Question: I have made a setup project with visual studio installer project in visual studio.
After installation it gave me 2 setup files like this picture :

I want to know which one should users install so that they can use that application.
Thanks in advance
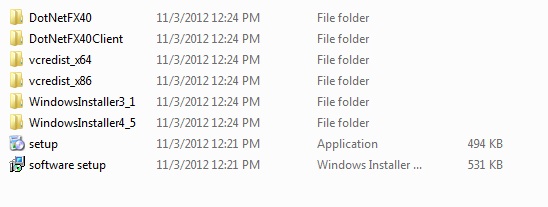
Answer: The file checks for prerequisites (which are necessary softwares to install before installing your application like in your case its .Net Framework 4.0, Windows Installer etc).
If they are not installed it installs them from vendors website or installs them from folders provided with your installer.
If system has those prerequisites preinstalled, it then directly calls your which actually installs your application.
The Name cannot be changed from VS. However msi file name is configurable from VS project.